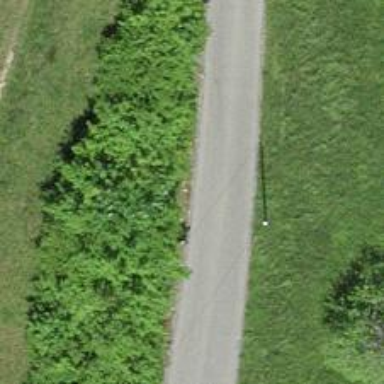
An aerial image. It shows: Minor power line.